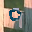
Label: 9